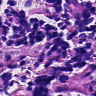
Metastatic tissue present: no